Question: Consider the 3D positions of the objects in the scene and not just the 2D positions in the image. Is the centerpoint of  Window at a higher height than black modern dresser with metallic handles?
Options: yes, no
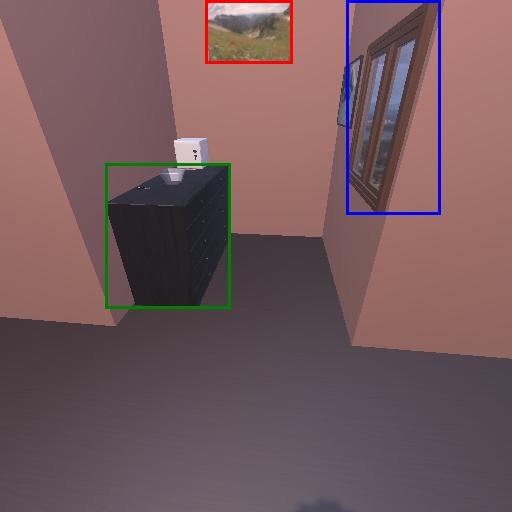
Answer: yes